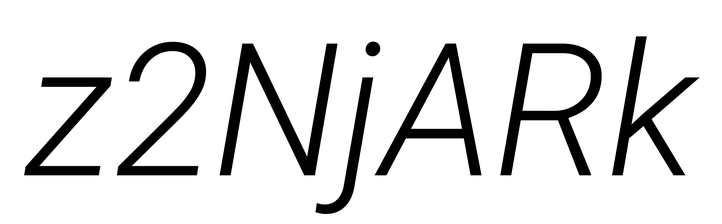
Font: Roboto-Italic_Light_Italic